Interaction volume radius: 10 \u00c5
Interaction volume height: 20 \u00c5
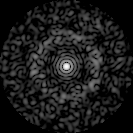
Disorder parameter: 0.825